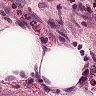
Metastatic tissue present: yes